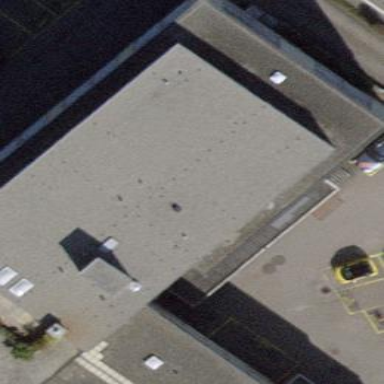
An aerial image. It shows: Industrial building.